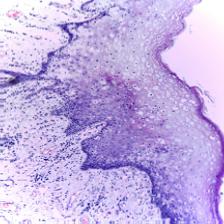
Diagnosis: Normal